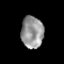
Tissue: prostate
Cell type: T cells
Senescence score: 0.3545
Nuclear area (px): 697
Mean DAPI intensity: 150.409